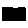
Label: hexagon